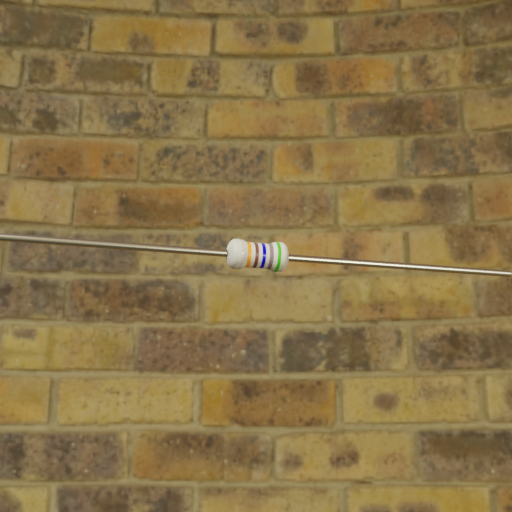
Resistor colour bands (in order): silver, orange, brown, blue, gray, green